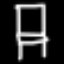
Label: chair